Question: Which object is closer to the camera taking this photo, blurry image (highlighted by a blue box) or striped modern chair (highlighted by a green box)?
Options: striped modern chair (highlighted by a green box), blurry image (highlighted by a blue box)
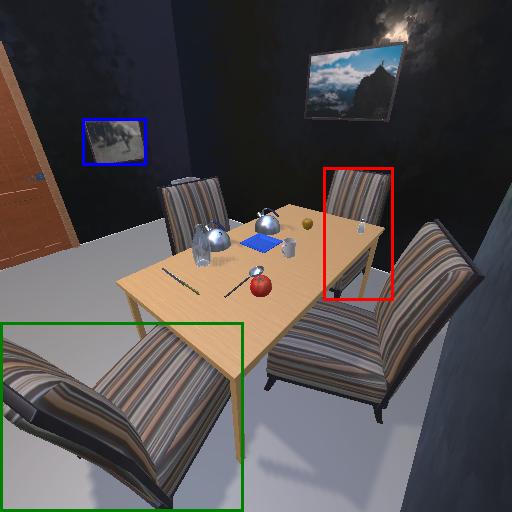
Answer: striped modern chair (highlighted by a green box)